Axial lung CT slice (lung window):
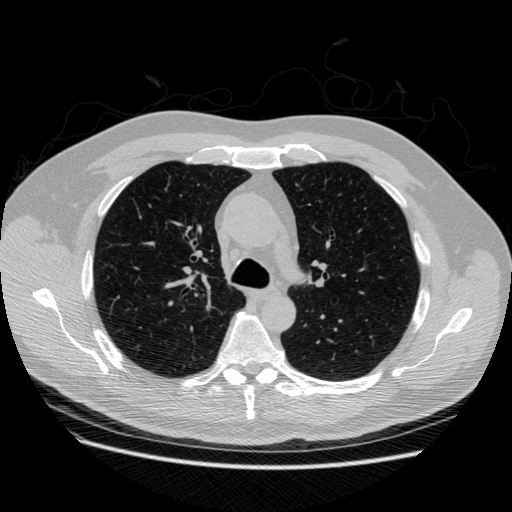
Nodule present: no